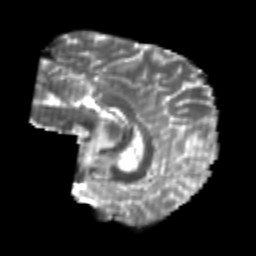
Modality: T2w
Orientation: sagittal
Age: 23
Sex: male
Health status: healthy
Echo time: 0.074 s